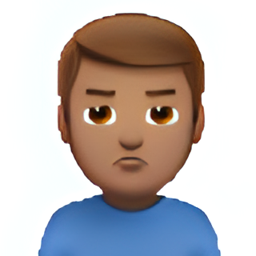
Name: man pouting type 4
Emoji: 🙎🏽‍♂️
Group: People & Body
Sub-group: person-gesture